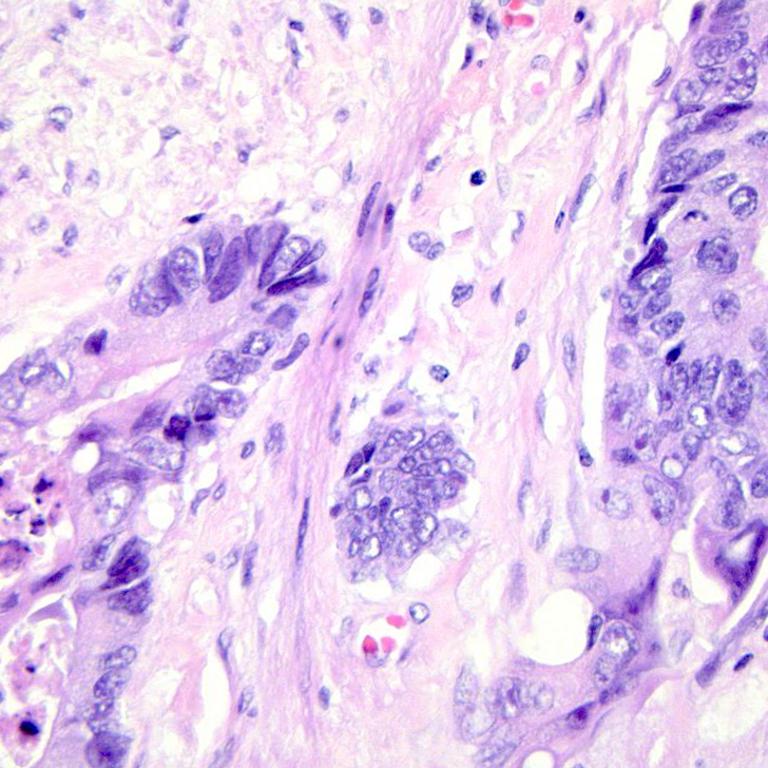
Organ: colon
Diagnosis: adenocarcinomas